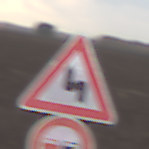
Verkehrszeichen: DoppelkurveZunaechstLinks
Zusatzzeichen unten: Ueberholverbot
Umgebung: Outdoor, Nature
Tageszeit: MorningAfternoon
Wetter: Overcast
Licht: Natural
Jahreszeit: NotSpecified
Kontrast: LowContrast